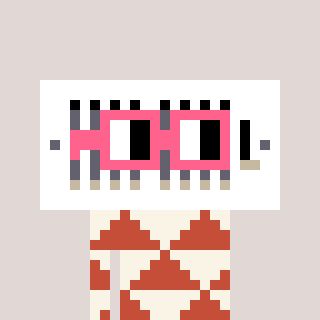
a pixel art character with square pink glasses, a vent-shaped head and a rust-colored body on a warm background